七年级 · 计数
近来年我市政府不断加大对城市绿化的经济投入,使全市绿地面积不断增加, 从 2006 年底到 2008 年底城市绿地面积变化如图所示，根据图中提供的信息，下列说法: (1)2007年绿地面积比 2006 年增长 $9 \% ;$ (2)2008年的年增长率比 2007 年的年增长率大; (3这两年绿地面积的年平均增长率

是 $10 \%$, 其中正确的个数有 $(\quad)$

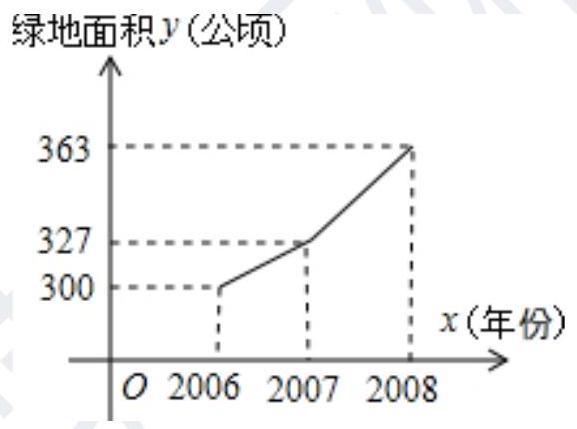
A. 0 个
B. 1 个
C. 2 个
D. 3 个

答案: D
解析:  (1)2007年绿地面积比 2006 年增长 $\frac{327-300}{300}=9 \%$, 正确;

(2)2008年的年增长率是 $\frac{363-327}{327} \approx 11 \%>9 \%$, 所以比 2007 年的年增长率大, 正确;

(3)这两年绿地面积的年平均增长率是 $\frac{9 \%+11 \%}{2}=10 \%$, 正确.

故选 $D$.